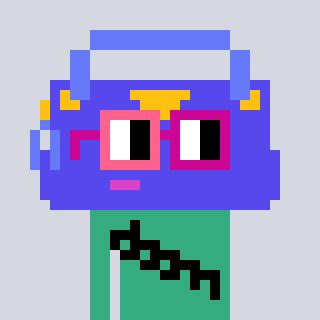
a pixel art character with square pink and red glasses, a bag-shaped head and a teal-colored body on a cool background